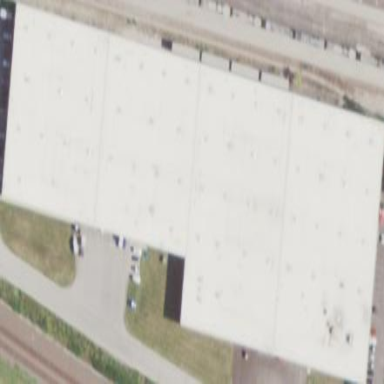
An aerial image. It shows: Industrial building used for industrial purposes.